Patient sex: M
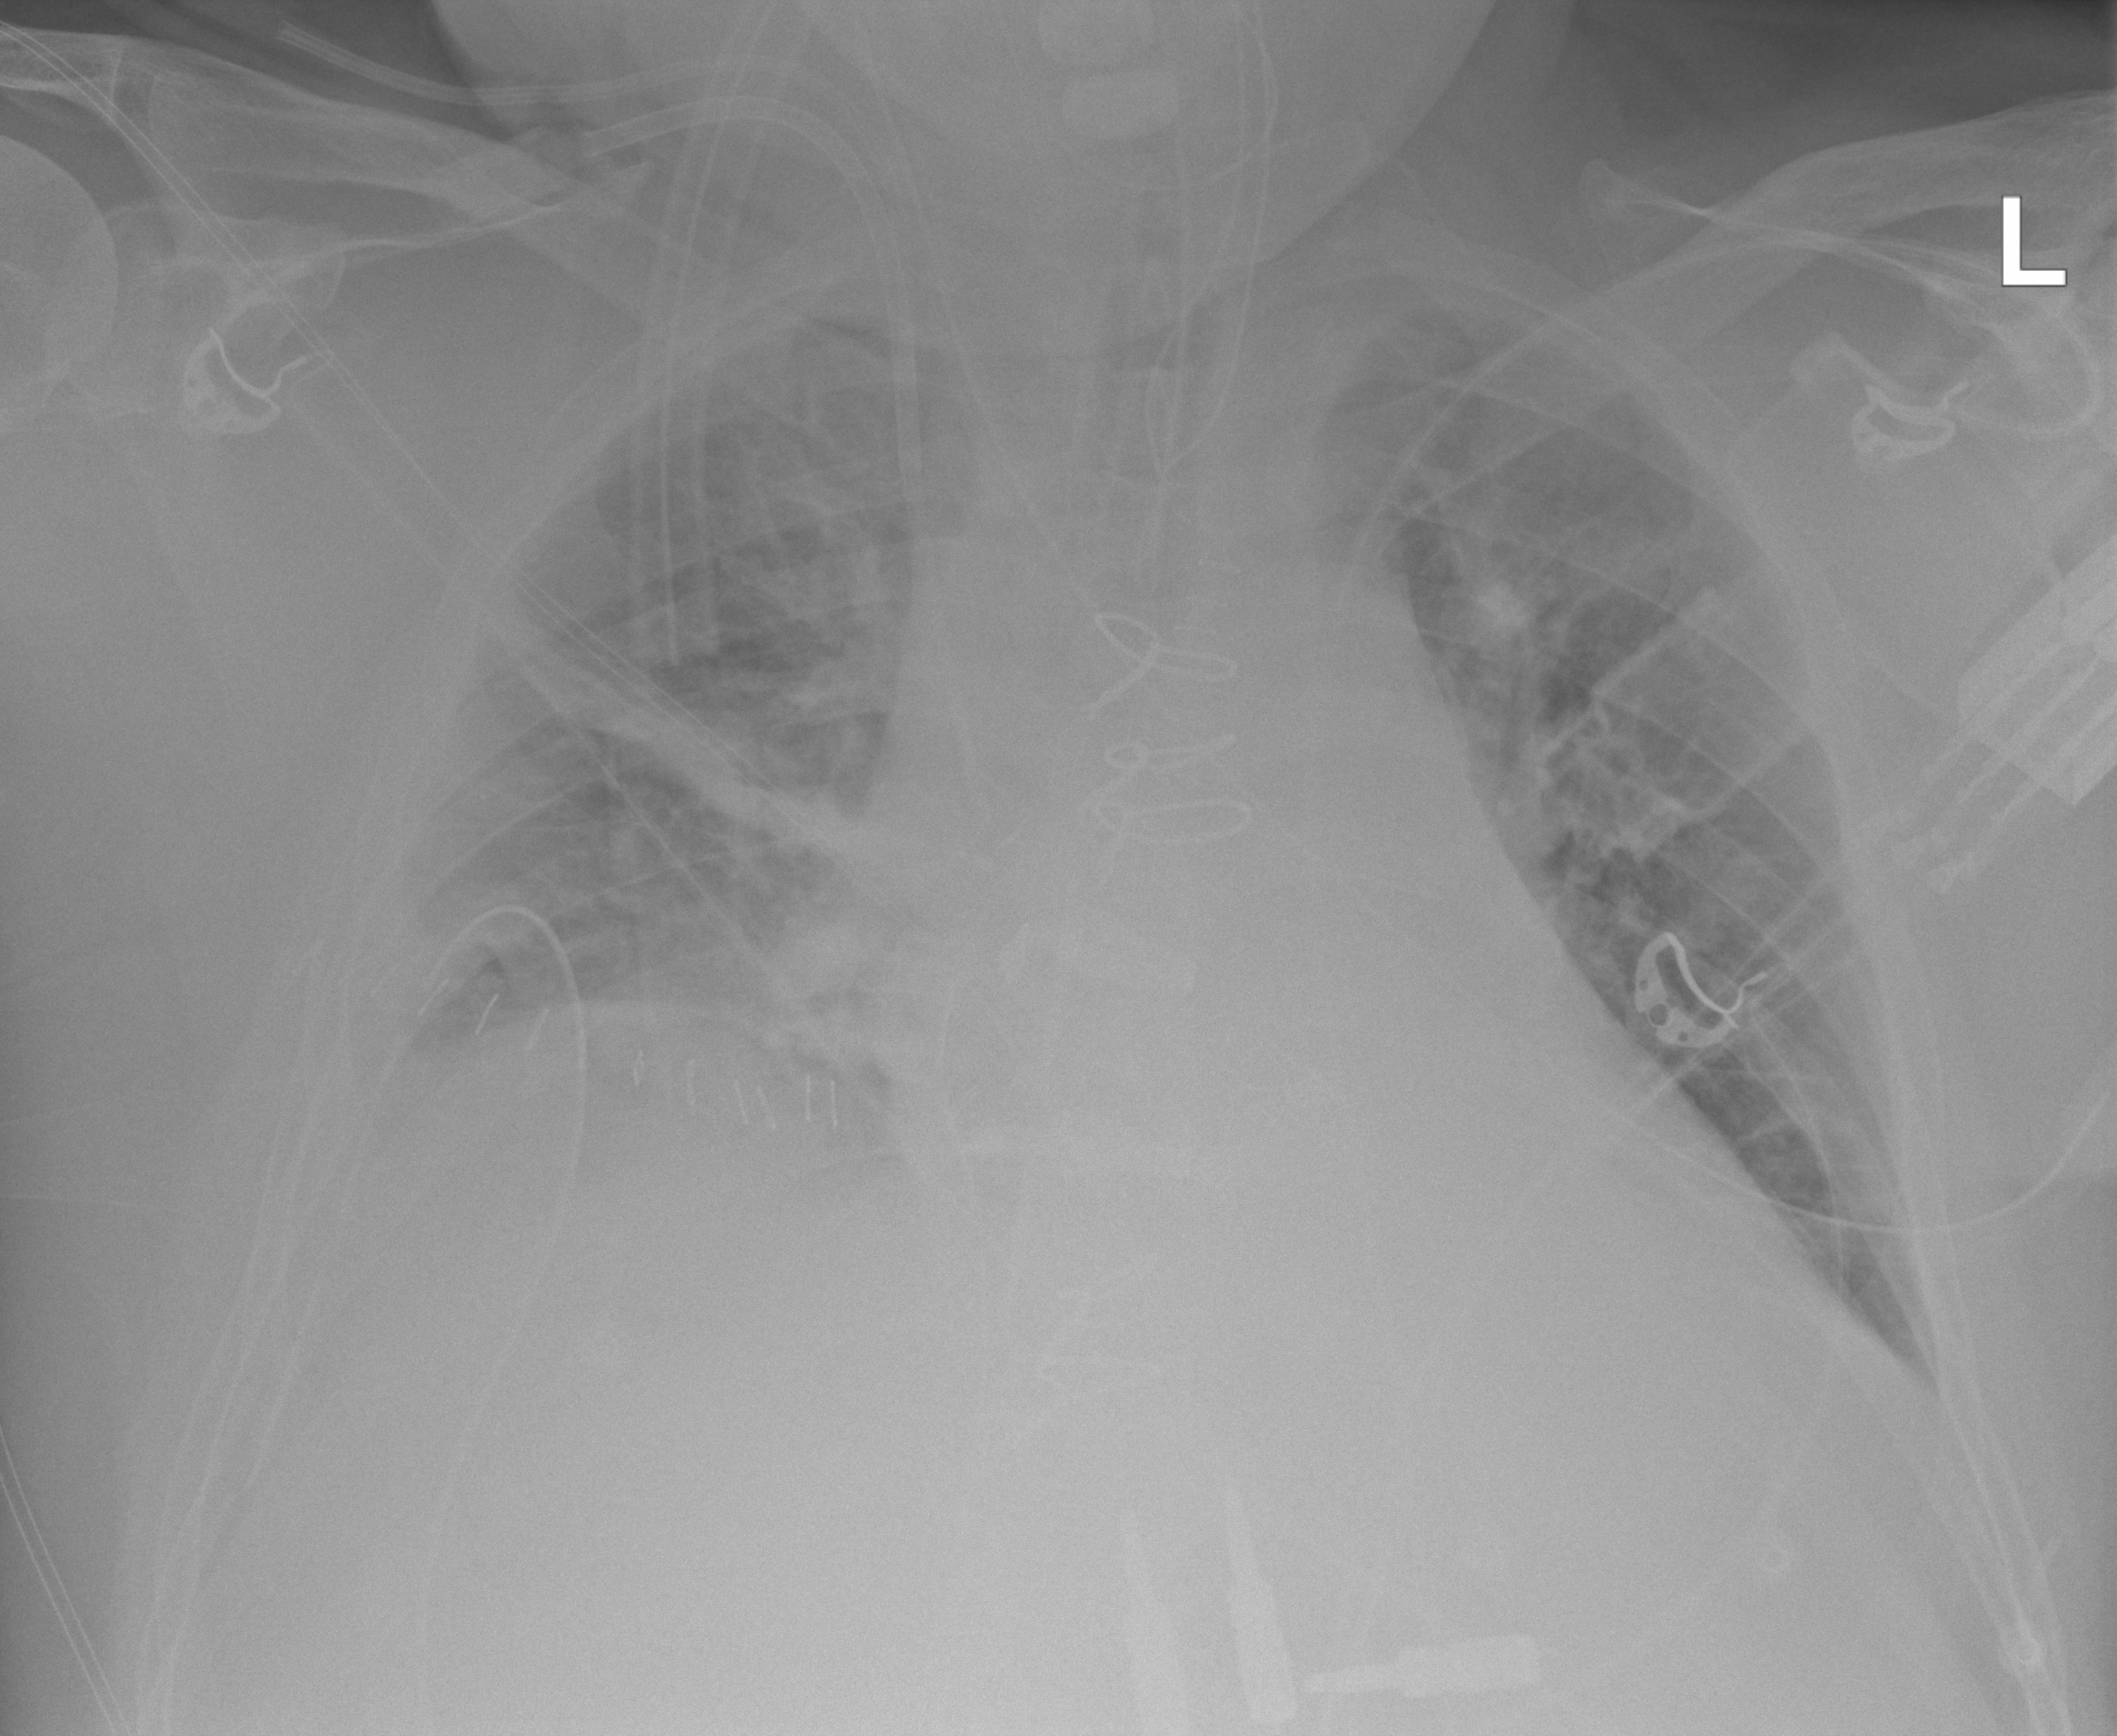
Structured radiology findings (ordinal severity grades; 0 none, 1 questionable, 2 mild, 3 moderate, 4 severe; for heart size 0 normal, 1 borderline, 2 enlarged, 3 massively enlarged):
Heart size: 2
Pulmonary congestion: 2
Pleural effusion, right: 2
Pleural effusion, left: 0
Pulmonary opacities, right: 2
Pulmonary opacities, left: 0
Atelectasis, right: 2
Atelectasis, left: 0